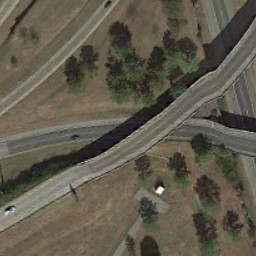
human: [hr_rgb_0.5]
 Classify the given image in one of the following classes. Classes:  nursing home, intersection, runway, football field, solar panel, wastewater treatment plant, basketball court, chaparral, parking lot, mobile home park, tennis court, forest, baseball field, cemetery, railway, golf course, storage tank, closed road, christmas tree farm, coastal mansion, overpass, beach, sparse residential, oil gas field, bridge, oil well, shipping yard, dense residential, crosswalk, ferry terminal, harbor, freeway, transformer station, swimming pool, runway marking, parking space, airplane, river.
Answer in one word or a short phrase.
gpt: overpass